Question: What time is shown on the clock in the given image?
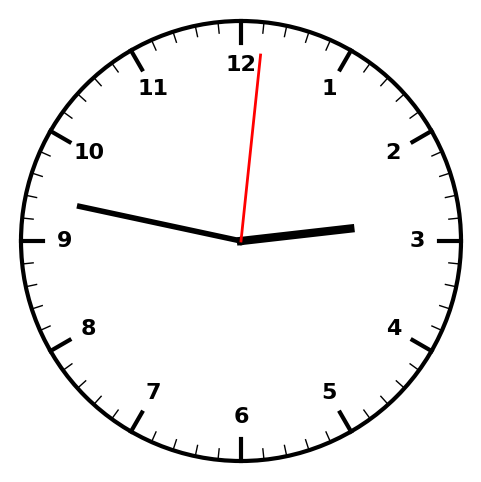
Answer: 02:47:01